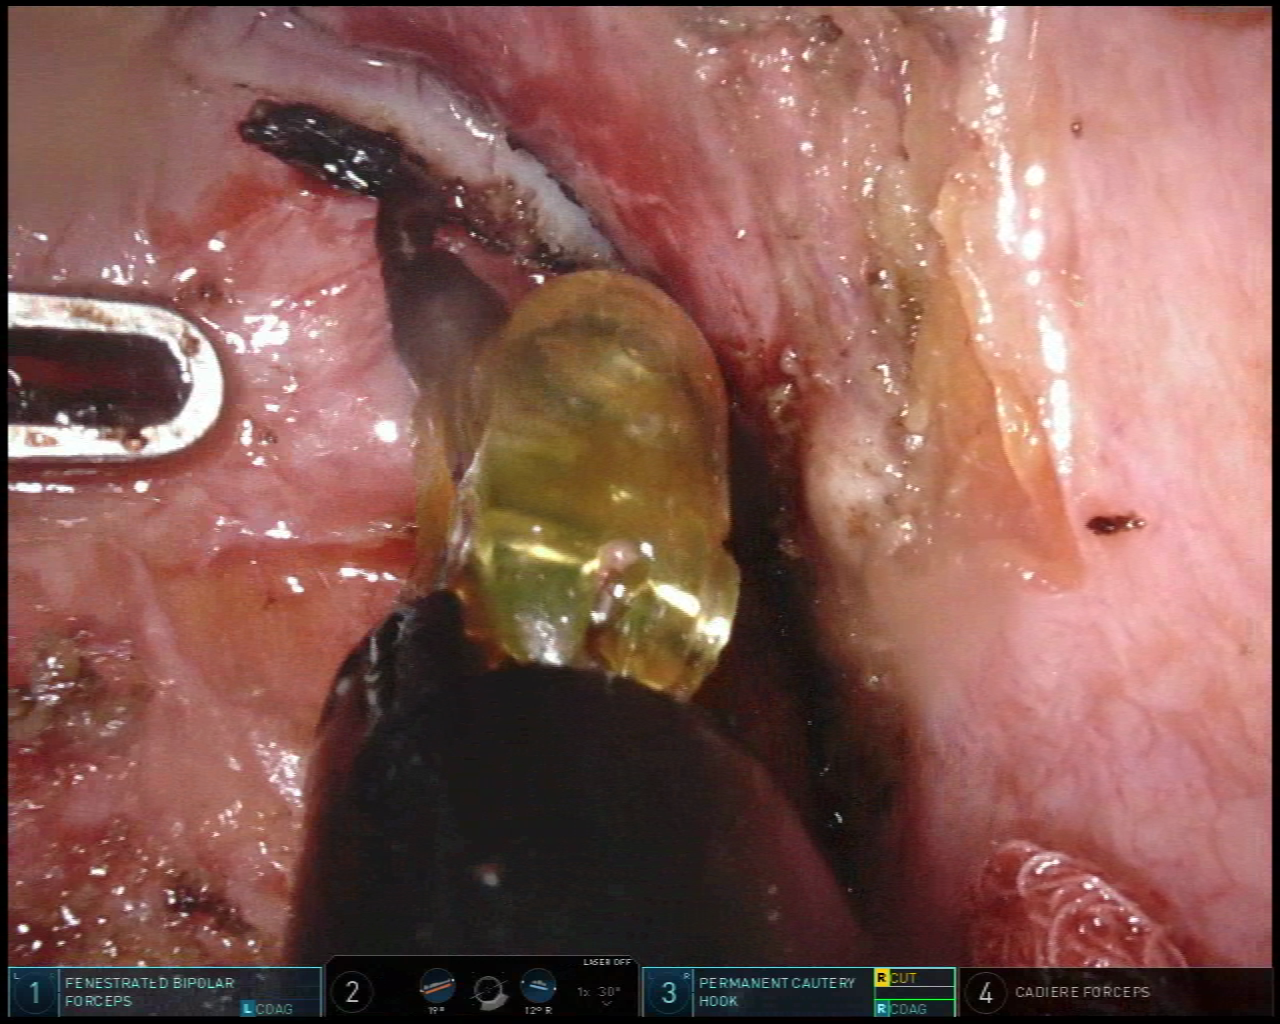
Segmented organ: vesicular_glands
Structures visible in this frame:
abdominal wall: no
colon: no
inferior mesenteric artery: no
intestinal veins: no
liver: no
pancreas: no
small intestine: no
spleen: no
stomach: no
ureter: no
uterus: no
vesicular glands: yes